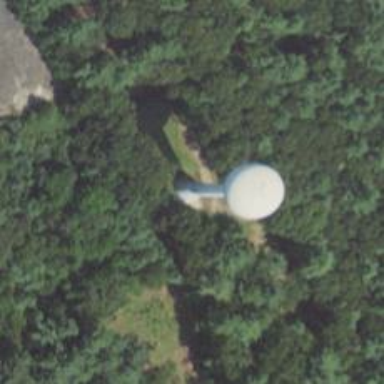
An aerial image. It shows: Water tower that is man-made.